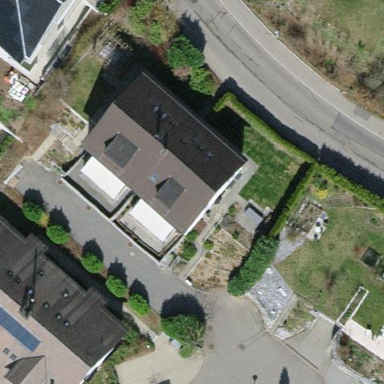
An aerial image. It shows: Building with tile roof.